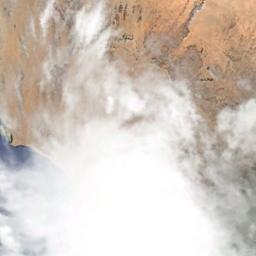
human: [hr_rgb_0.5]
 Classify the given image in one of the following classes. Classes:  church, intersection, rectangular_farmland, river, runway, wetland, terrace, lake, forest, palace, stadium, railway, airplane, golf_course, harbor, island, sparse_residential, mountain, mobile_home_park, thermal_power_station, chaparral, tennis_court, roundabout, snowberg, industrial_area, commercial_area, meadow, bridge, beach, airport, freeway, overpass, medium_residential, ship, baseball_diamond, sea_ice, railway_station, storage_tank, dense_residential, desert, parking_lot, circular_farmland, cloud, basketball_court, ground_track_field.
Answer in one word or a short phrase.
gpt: cloud